Question: I'd like to have a ListBox that sizes to its content, until some MaxRow property is met. So, if the MaxRow value was 3, it would behave in the following manner.
Items.Count == 0 -> SizeToContent
Items.Count == 1 -> SizeToContent
Items.Count == 2 -> SizeToContent
Items.Count == 3 -> SizeToContent
Items.Count == 4 -> limit height to 3 rows and enable scrollbar
Items.Count == 5 -> limit height to 3 rows and enable scrollbar
etc etc
I thought the correct way to do this would be to use a custom Panel (as seen below), but this doesn't seem to work.
How could I achieve this?
'''
<ListBox ItemsSource="{Binding Items}"
HorizontalContentAlignment="Stretch">
<ListBox.Template>
<ControlTemplate>
<ScrollViewer VerticalScrollBarVisibility="Auto">
<l:LimitingStackPanel VerticalAlignment="Top"
IsItemsHost="True"/>
</ScrollViewer>
</ControlTemplate>
</ListBox.Template>
</ListBox>
public class LimitingStackPanel : Panel
{
protected override Size MeasureOverride(Size availableSize)
{
Size measuredSize = new Size(0, 0);
int count = 0;
foreach(UIElement item in InternalChildren)
{
item.Measure(availableSize);
measuredSize.Width = Math.Max(measuredSize.Width, item.DesiredSize.Width);
if(++count <= 4)
{
measuredSize.Height += item.DesiredSize.Height;
}
}
return measuredSize;
}
protected override Size ArrangeOverride(Size finalSize)
{
double y = 0;
foreach (UIElement item in InternalChildren)
{
double height = item.DesiredSize.Height;
item.Arrange(new Rect(0, y, finalSize.Width, height));
y += height;
}
return new Size(finalSize.Width, y);
}
}
'''
Edit : Here is an example of what I'm trying to achieve

Edit : The is the solution I used in the end (based on the answer from PushPraj)
'''
<DockPanel>
<UniformGrid Columns="2"
DockPanel.Dock="Top">
<Button Content="Add"
Click="OnAddClick" />
<Button Content="Remove"
Click="OnRemoveClick" />
</UniformGrid>
<StackPanel>
<ListBox l:ListBoxHelper.AutoSizeItemCount="3"
ItemsSource="{Binding ItemsA}" />
<ListBox l:ListBoxHelper.AutoSizeItemCount="3"
ItemsSource="{Binding ItemsB}" />
<ListBox l:ListBoxHelper.AutoSizeItemCount="3"
ItemsSource="{Binding ItemsC}" />
<ListBox l:ListBoxHelper.AutoSizeItemCount="3"
ItemsSource="{Binding ItemsD}" />
<ListBox l:ListBoxHelper.AutoSizeItemCount="3"
ItemsSource="{Binding ItemsE}" />
<ListBox l:ListBoxHelper.AutoSizeItemCount="3"
ItemsSource="{Binding ItemsF}" />
</StackPanel>
</DockPanel>
public class ListBoxHelper : DependencyObject
{
public static int GetAutoSizeItemCount(DependencyObject obj)
{
return (int)obj.GetValue(AutoSizeItemCountProperty);
}
public static void SetAutoSizeItemCount(DependencyObject obj, int value)
{
obj.SetValue(AutoSizeItemCountProperty, value);
}
public static readonly DependencyProperty AutoSizeItemCountProperty =
DependencyProperty.RegisterAttached("AutoSizeItemCount", typeof(int), typeof(ListBoxHelper), new PropertyMetadata(0, OnAutoSizeItemCountChanged));
static void OnAutoSizeItemCountChanged(DependencyObject d, DependencyPropertyChangedEventArgs e)
{
var listBox = d as ListBox;
// we set this to 0.0 so that we ddon't create any elements
// before we have had a chance to modify the scrollviewer
listBox.MaxHeight = 0.0;
listBox.Loaded += OnListBoxLoaded;
}
static void OnListBoxLoaded(object sender, RoutedEventArgs e)
{
var listBox = sender as ListBox;
var sv = Helper.GetChildOfType<ScrollViewer>(listBox);
if(sv != null)
{
// limit the scrollviewer height so that the bare minimum elements are generated
sv.MaxHeight = 1.0;
var vsp = Helper.GetChildOfType<VirtualizingStackPanel>(listBox);
if(vsp != null)
{
vsp.SizeChanged += OnVirtualizingStackPanelSizeChanged;
}
}
listBox.MaxHeight = double.PositiveInfinity;
}
static void OnVirtualizingStackPanelSizeChanged(object sender, SizeChangedEventArgs e)
{
var vsp = sender as VirtualizingStackPanel;
var lb = (ListBox)ItemsControl.GetItemsOwner(vsp);
int maxCount = GetAutoSizeItemCount(lb);
vsp.ScrollOwner.MaxHeight = vsp.Children.Count == 0 ? 1 : ((FrameworkElement)vsp.Children[0]).ActualHeight * maxCount;
}
}
public static class Helper
{
public static T GetChildOfType<T>(this DependencyObject depObj) where T : DependencyObject
{
if (depObj == null) return null;
for (int i = 0; i < VisualTreeHelper.GetChildrenCount(depObj); i++)
{
var child = VisualTreeHelper.GetChild(depObj, i);
var result = (child as T) ?? GetChildOfType<T>(child);
if (result != null) return result;
}
return null;
}
}
public partial class MainWindow : Window
{
public ObservableCollection<string> ItemsA { get; private set; }
public ObservableCollection<string> ItemsB { get; private set; }
public ObservableCollection<string> ItemsC { get; private set; }
public ObservableCollection<string> ItemsD { get; private set; }
public ObservableCollection<string> ItemsE { get; private set; }
public ObservableCollection<string> ItemsF { get; private set; }
public MainWindow()
{
ItemsA = new ObservableCollection<string>(Enumerable.Repeat("Word", 0));
ItemsB = new ObservableCollection<string>(Enumerable.Repeat("Word", 1));
ItemsC = new ObservableCollection<string>(Enumerable.Repeat("Word", 2));
ItemsD = new ObservableCollection<string>(Enumerable.Repeat("Word", 3));
ItemsE = new ObservableCollection<string>(Enumerable.Repeat("Word", 4));
ItemsF = new ObservableCollection<string>(Enumerable.Repeat("Word", <PHONE>));
DataContext = this;
InitializeComponent();
}
void OnAddClick(object _sender, EventArgs _args)
{
ItemsA.Add("new");
ItemsB.Add("new");
ItemsC.Add("new");
ItemsD.Add("new");
ItemsE.Add("new");
ItemsF.Add("new");
}
void OnRemoveClick(object _sender, EventArgs _args)
{
ItemsA.Remove(ItemsA.LastOrDefault());
ItemsB.Remove(ItemsB.LastOrDefault());
ItemsC.Remove(ItemsC.LastOrDefault());
ItemsD.Remove(ItemsD.LastOrDefault());
ItemsE.Remove(ItemsE.LastOrDefault());
ItemsF.Remove(ItemsF.LastOrDefault());
}
}
'''
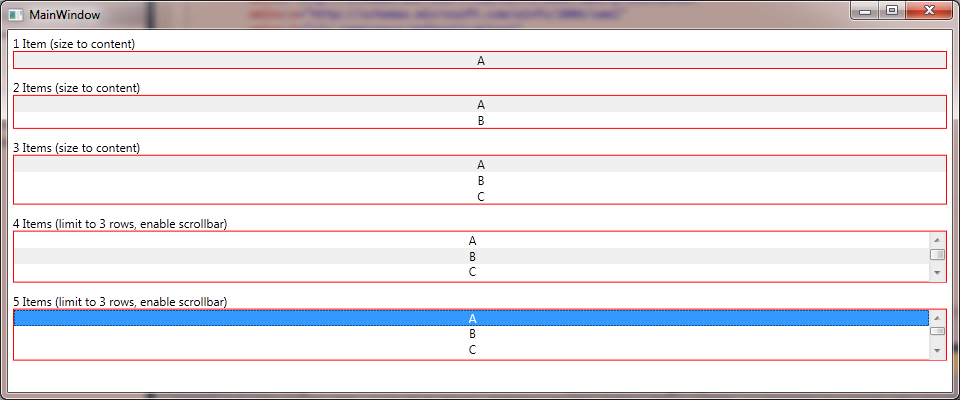
Answer: I attempted to solve it via attached properties hence making this as behavior
sample xaml
'''
<StackPanel xmlns:l="clr-namespace:CSharpWPF">
<ListBox l:ListBoxHelper.AutoSizeItemCount="3">
<ListBoxItem>item 1</ListBoxItem>
</ListBox>
<ListBox l:ListBoxHelper.AutoSizeItemCount="3">
<ListBoxItem>item 1</ListBoxItem>
<ListBoxItem>item 2</ListBoxItem>
</ListBox>
<ListBox l:ListBoxHelper.AutoSizeItemCount="3">
<ListBoxItem>item 1</ListBoxItem>
<ListBoxItem>item 2</ListBoxItem>
<ListBoxItem>item 3</ListBoxItem>
</ListBox>
<ListBox l:ListBoxHelper.AutoSizeItemCount="3">
<ListBoxItem>item 1</ListBoxItem>
<ListBoxItem>item 2</ListBoxItem>
<ListBoxItem>item 3</ListBoxItem>
<ListBoxItem>item 4</ListBoxItem>
</ListBox>
<ListBox l:ListBoxHelper.AutoSizeItemCount="3">
<ListBoxItem>item 1</ListBoxItem>
<ListBoxItem>item 2</ListBoxItem>
<ListBoxItem>item 3</ListBoxItem>
<ListBoxItem>item 4</ListBoxItem>
<ListBoxItem>item 5</ListBoxItem>
</ListBox>
</StackPanel>
'''
note that I have added 'ListBoxHelper.AutoSizeItemCount="3"' to ListBox. I have made this number flexible for easy adaptation for various scenarios
ListBoxHelper class
'''
namespace CSharpWPF
{
public class ListBoxHelper : DependencyObject
{
public static int GetAutoSizeItemCount(DependencyObject obj)
{
return (int)obj.GetValue(AutoSizeItemCountProperty);
}
public static void SetAutoSizeItemCount(DependencyObject obj, int value)
{
obj.SetValue(AutoSizeItemCountProperty, value);
}
// Using a DependencyProperty as the backing store for AutoSizeItemCount. This enables animation, styling, binding, etc...
public static readonly DependencyProperty AutoSizeItemCountProperty =
DependencyProperty.RegisterAttached("AutoSizeItemCount", typeof(int), typeof(ListBoxHelper), new PropertyMetadata(0, OnAutoSizeItemCountChanged));
private static void OnAutoSizeItemCountChanged(DependencyObject d, DependencyPropertyChangedEventArgs e)
{
ListBox listBox = d as ListBox;
listBox.AddHandler(ScrollViewer.ScrollChangedEvent, new ScrollChangedEventHandler((lb, arg) => UpdateSize(listBox)));
listBox.ItemContainerGenerator.ItemsChanged += (ig, arg) => UpdateSize(listBox);
}
static void UpdateSize(ListBox listBox)
{
ItemContainerGenerator gen = listBox.ItemContainerGenerator;
FrameworkElement element = listBox.InputHitTest(new Point(listBox.Padding.Left + 5, listBox.Padding.Top + 5)) as FrameworkElement;
if (element != null && gen != null)
{
object item = element.DataContext;
if (item != null)
{
FrameworkElement container = gen.ContainerFromItem(item) as FrameworkElement;
if (container == null)
{
container = element;
}
int maxCount = GetAutoSizeItemCount(listBox);
double newHeight = Math.Min(maxCount, gen.Items.Count) * container.ActualHeight;
newHeight += listBox.Padding.Top + listBox.Padding.Bottom + listBox.BorderThickness.Top + listBox.BorderThickness.Bottom + 2;
if (listBox.ActualHeight != newHeight)
listBox.Height = newHeight;
}
}
}
}
}
'''
result is a auto-height ListBox up to the specified number of items.

this solution assumes same size for all the items. finally it is not a perfect solution for the problem I can say it is a workaround. also worth to note that it will only be able to re-size during run-time, at design time it is not effective.
give this a try and see how close is this with your needs.
if you know the item height in advance then a better solution would be using the 'MaxHeight' property